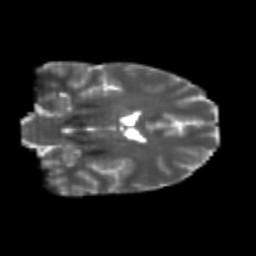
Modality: T2w
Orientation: coronal
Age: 25
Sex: female
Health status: healthy
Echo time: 0.074 s